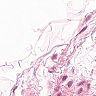
Metastatic tissue present: no